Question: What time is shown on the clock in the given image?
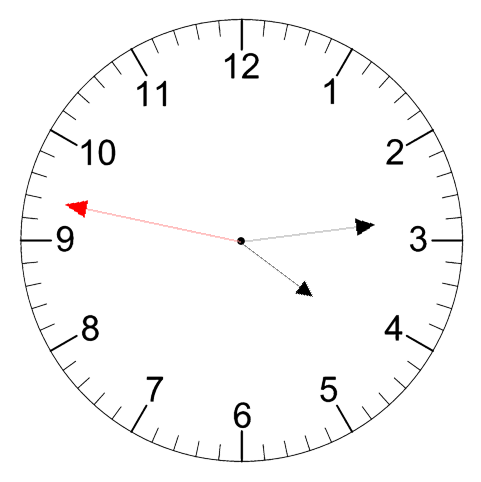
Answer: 04:13:47